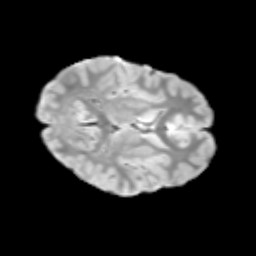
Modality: T2w
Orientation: axial
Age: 10
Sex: male
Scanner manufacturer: siemens
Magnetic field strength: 3 T
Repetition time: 3.8 s
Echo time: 0.07 s